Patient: sex M, age 66
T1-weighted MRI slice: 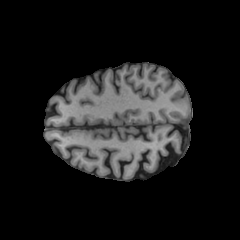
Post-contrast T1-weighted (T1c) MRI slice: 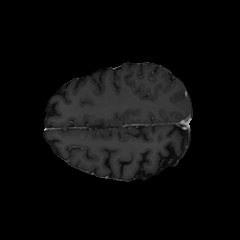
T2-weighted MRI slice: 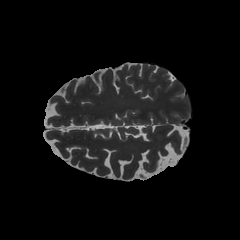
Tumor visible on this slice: no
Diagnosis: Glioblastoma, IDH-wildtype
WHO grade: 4